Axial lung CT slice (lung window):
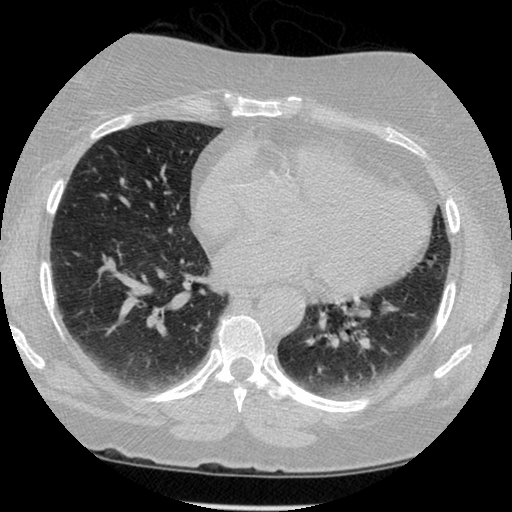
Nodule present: no